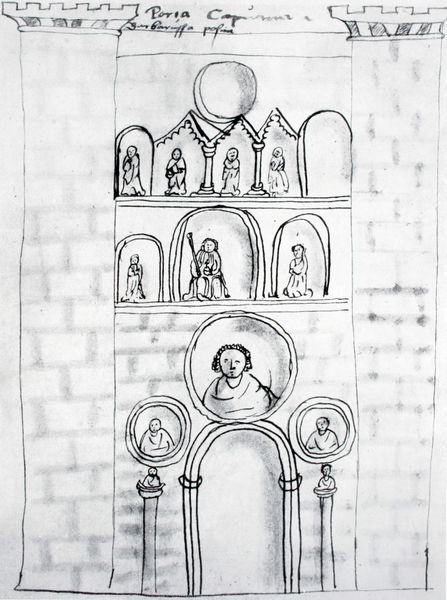
Titel: Brückentoranlage von Capua, Zeichnung der Eingangsfassade von ca. 1500
Standort: Wien
Institution: Österreichische Nationalbibliothek
Schlagwörter: kopf, weiß, frauen, menschen, fenster, nase, pfeiler, schwarz, skizze, säule, säulen, tür, zeichnung, schloss, gesichter, architektur, gesicht, stein, steine, portrait, porträt, kirche, sonne, figur, gewand, haare, sitzend, familie, kind, personen, blatt, gotik, krone, locken, kreis, rund, tondo, turm, skulptur, statue, relief, schiff, schrift, bilder, bogen, fassade, studie, mauer, graphik, naiv, figuren, rundbogen, könig, büste, plastik, oberkörper, hoch, tor, zinnen, bögen, segment, eingang, mond, burg, türme, rundfenster, torbogen, dom, linie, porträts, druck, halbmond, schwarz-weiß, knien, bleistift, beten, entwurf, münster, stift, altar, arkaden, fries, portal, tore, statuen, jesus, mauern, doppelturm, heilige, büsten, maria, anbetung, sakral, zepter, vollmond, szepter, krippe, zinne, bauplastik, aufriss, nischen, protal, porta, rondo, stele, stelen, ahnen, übersicht, seulen, kinderzeichnung, kniende, stifter, italienisch, sikzze, anbegung, adoranten, königsgalerie, quadratur, figurenschmuck, infantil, gründer, katuschen, toranlage, grobe skizze, bogen tor